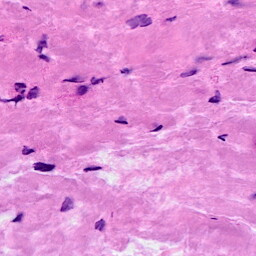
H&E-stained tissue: Breast